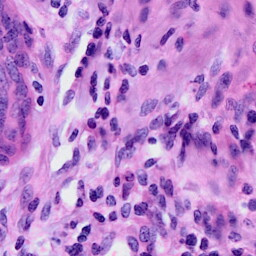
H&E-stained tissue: Cervix